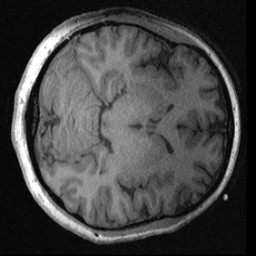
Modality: T1w
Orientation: axial
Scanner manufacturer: ge
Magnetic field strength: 3 T
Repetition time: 0.007008 s
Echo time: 0.002612 s